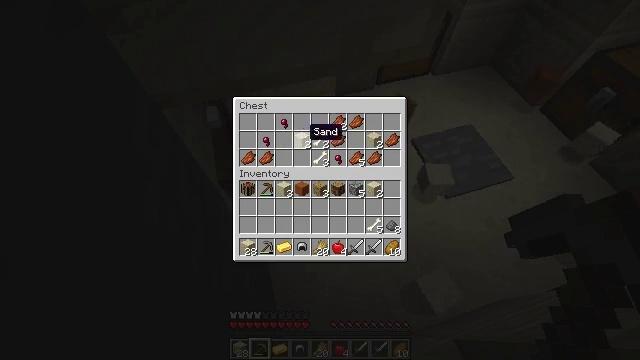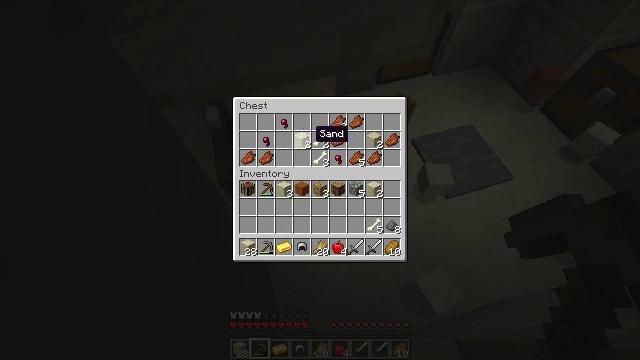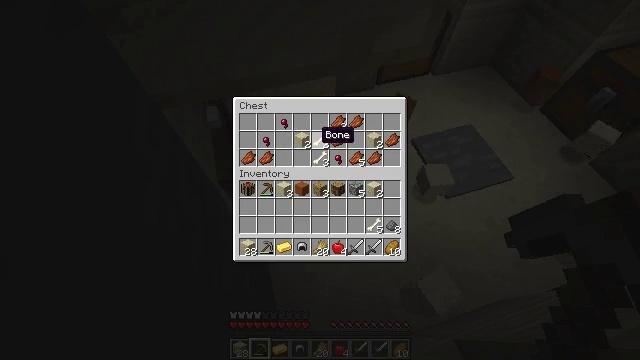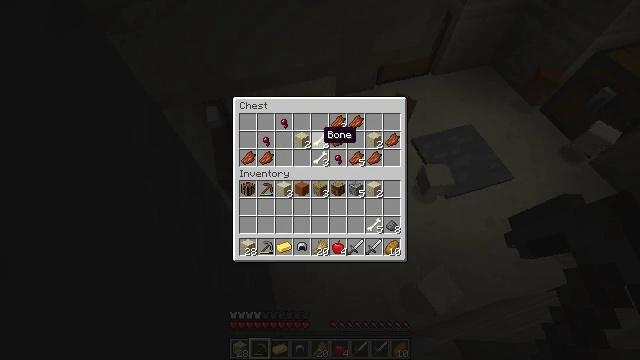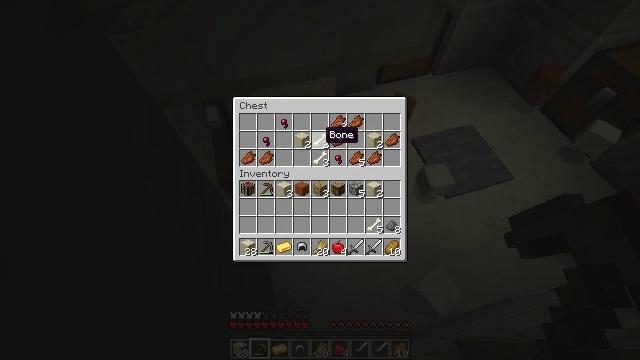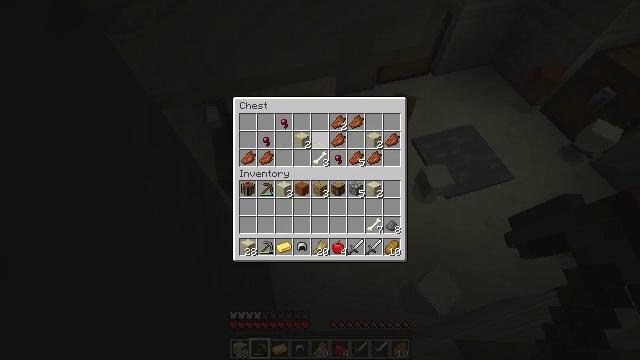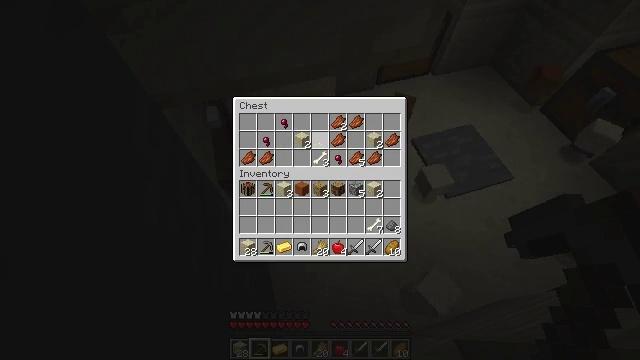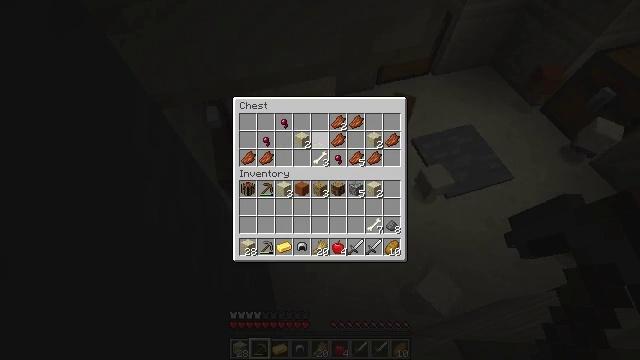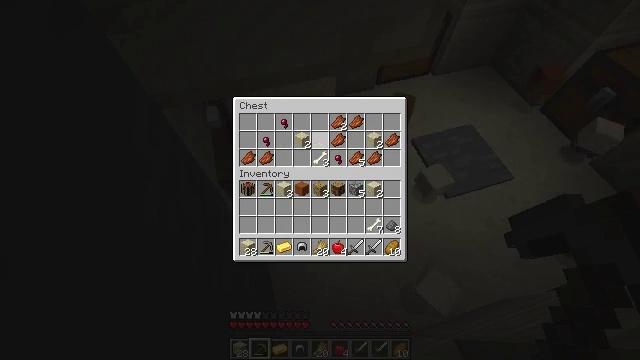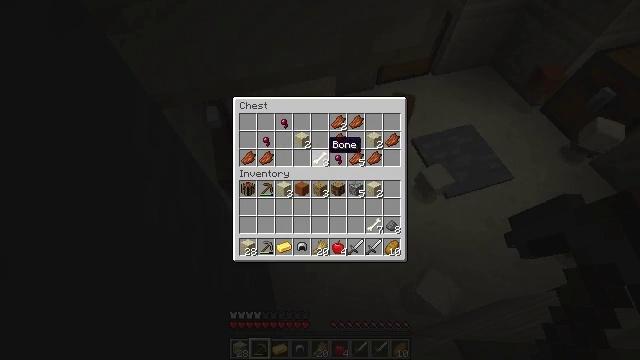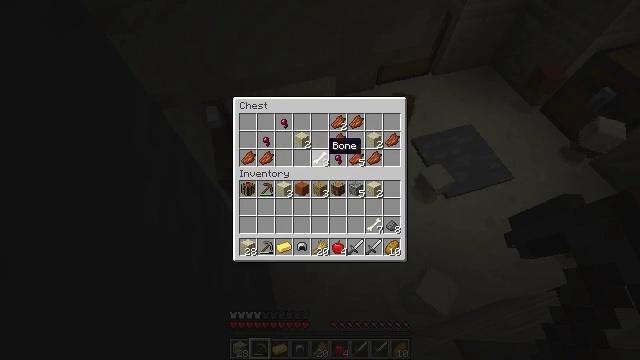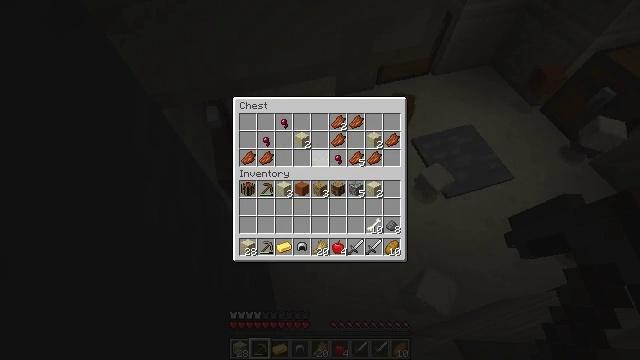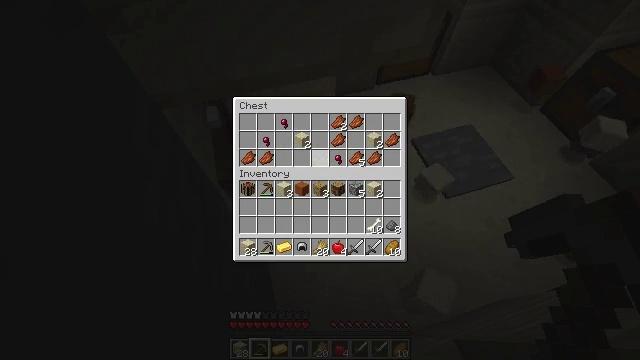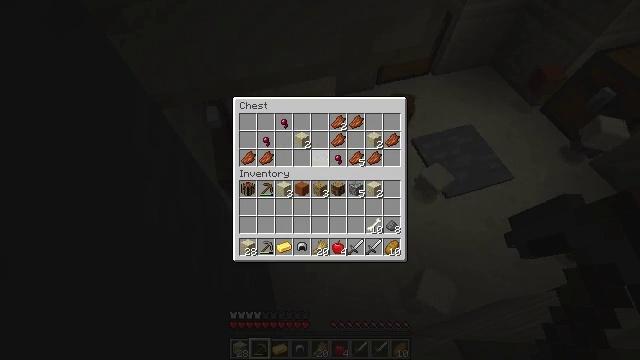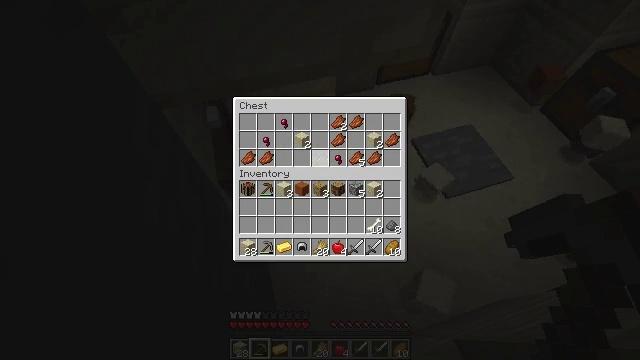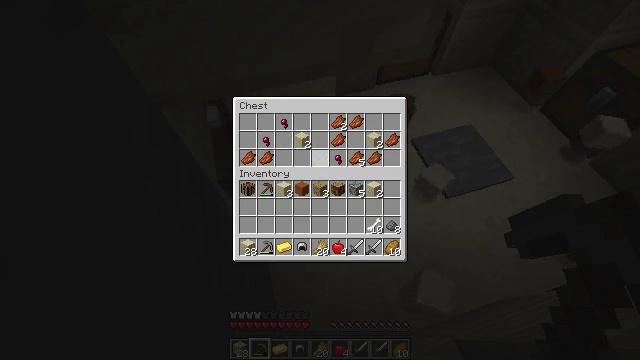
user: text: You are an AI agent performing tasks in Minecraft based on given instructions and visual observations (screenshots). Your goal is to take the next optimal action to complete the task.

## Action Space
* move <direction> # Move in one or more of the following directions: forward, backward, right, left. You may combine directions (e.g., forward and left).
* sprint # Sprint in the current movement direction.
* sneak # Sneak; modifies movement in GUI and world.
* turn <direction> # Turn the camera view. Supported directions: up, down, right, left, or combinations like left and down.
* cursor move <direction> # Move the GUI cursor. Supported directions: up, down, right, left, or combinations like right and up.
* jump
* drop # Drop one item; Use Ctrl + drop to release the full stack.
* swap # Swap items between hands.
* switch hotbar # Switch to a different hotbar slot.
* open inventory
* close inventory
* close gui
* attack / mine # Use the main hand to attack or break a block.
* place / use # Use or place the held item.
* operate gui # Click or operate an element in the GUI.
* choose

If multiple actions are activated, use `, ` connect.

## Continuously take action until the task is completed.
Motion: motion action
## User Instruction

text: Mine the stone pressure plate.
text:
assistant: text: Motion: sneak
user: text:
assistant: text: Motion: sneak
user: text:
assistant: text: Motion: sneak
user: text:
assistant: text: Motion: sneak
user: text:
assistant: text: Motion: sneak, choose
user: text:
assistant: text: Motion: sneak, choose
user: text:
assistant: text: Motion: sneak, choose
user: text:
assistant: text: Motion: sneak
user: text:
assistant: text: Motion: sneak
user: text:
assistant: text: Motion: sneak
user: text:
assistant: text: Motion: sneak, choose
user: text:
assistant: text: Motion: sneak, choose
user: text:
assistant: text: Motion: sneak, choose
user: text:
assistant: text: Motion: sneak
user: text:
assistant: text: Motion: sneak
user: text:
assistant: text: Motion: sneak
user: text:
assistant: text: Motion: sneak
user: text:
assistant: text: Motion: close gui
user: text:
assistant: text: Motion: open inventory
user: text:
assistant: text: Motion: open inventory
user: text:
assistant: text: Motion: turn right
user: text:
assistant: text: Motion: turn right
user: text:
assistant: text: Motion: turn right
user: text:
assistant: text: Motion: turn right
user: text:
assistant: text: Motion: turn right and down
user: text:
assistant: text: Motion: turn right
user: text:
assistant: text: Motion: turn right
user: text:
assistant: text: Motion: turn right
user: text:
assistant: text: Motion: no_op
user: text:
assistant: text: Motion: no_op